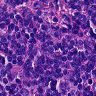
Metastatic tissue present: no